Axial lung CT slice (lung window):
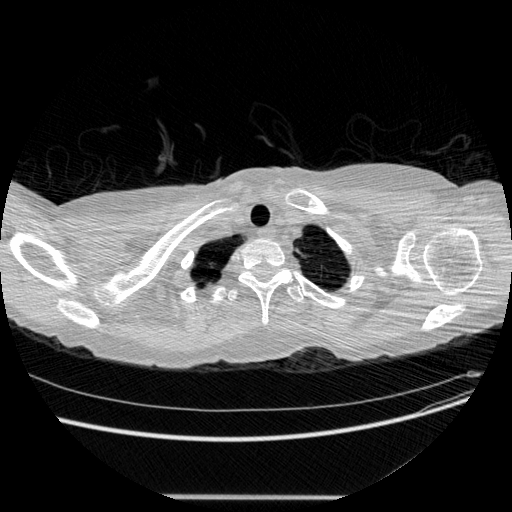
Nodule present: no